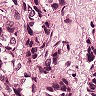
Metastatic tissue present: yes